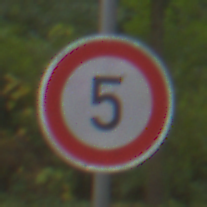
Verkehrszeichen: Geschwindigkeit5
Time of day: Midday
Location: Outdoor (Nature)
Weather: Overcast
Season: Autumn
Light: Natural